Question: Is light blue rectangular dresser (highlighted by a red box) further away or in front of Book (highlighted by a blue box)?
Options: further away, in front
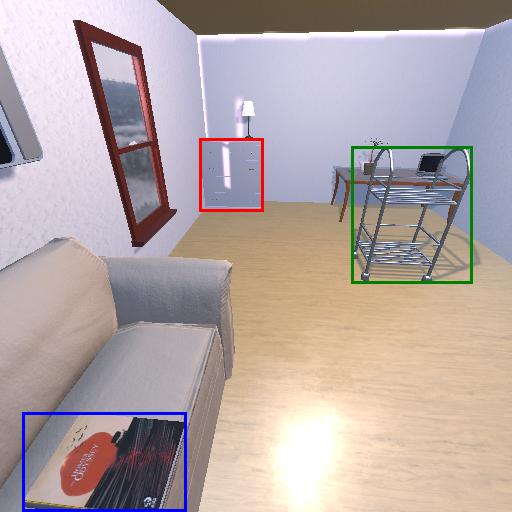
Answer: further away